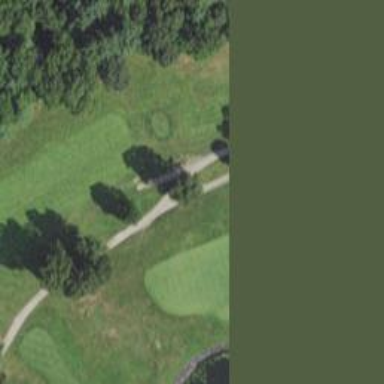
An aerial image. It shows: Service road designated as golf cart path.